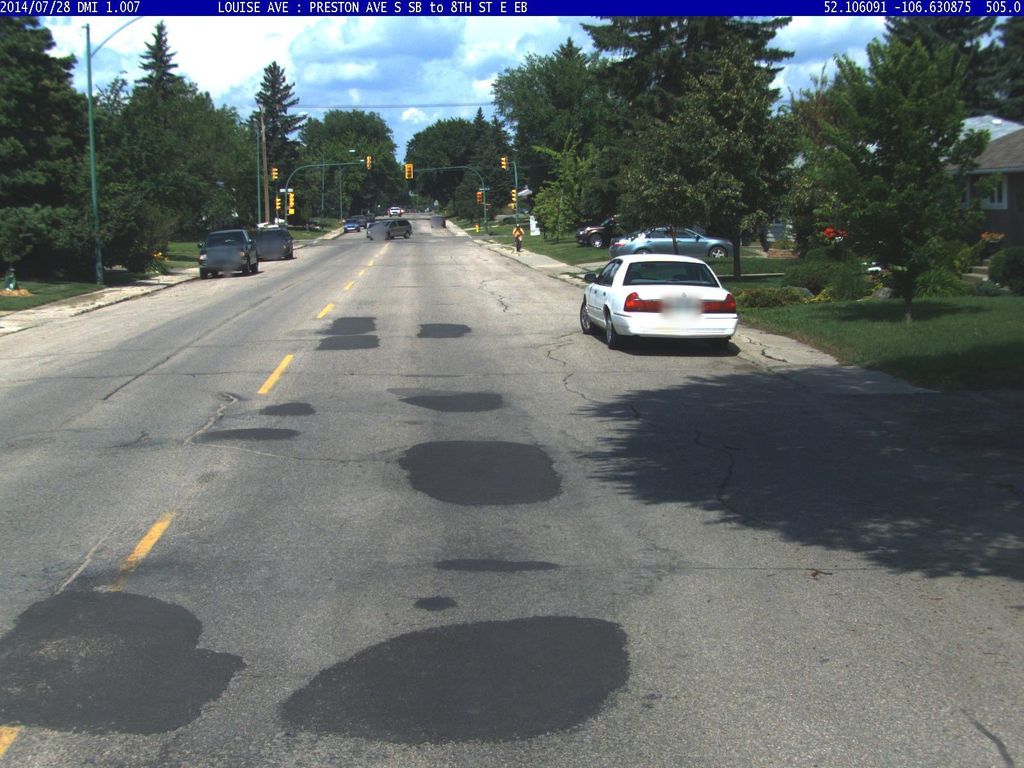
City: saskatoon